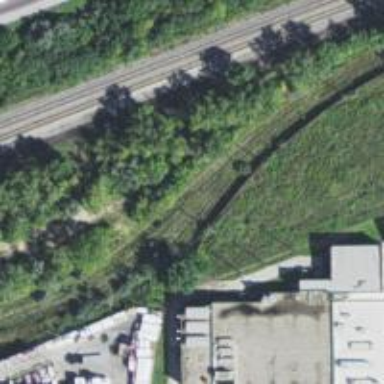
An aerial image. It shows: Abandoned railway yard.